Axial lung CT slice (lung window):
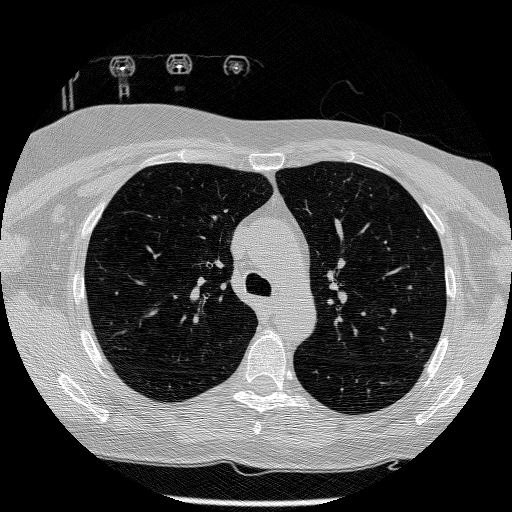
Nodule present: no